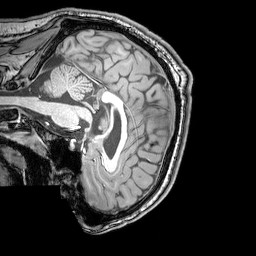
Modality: T1w
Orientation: sagittal
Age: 24
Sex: male
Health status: healthy
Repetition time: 0.081 s
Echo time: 0.037 s